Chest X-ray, AP view. Patient: 62 years old, sex M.
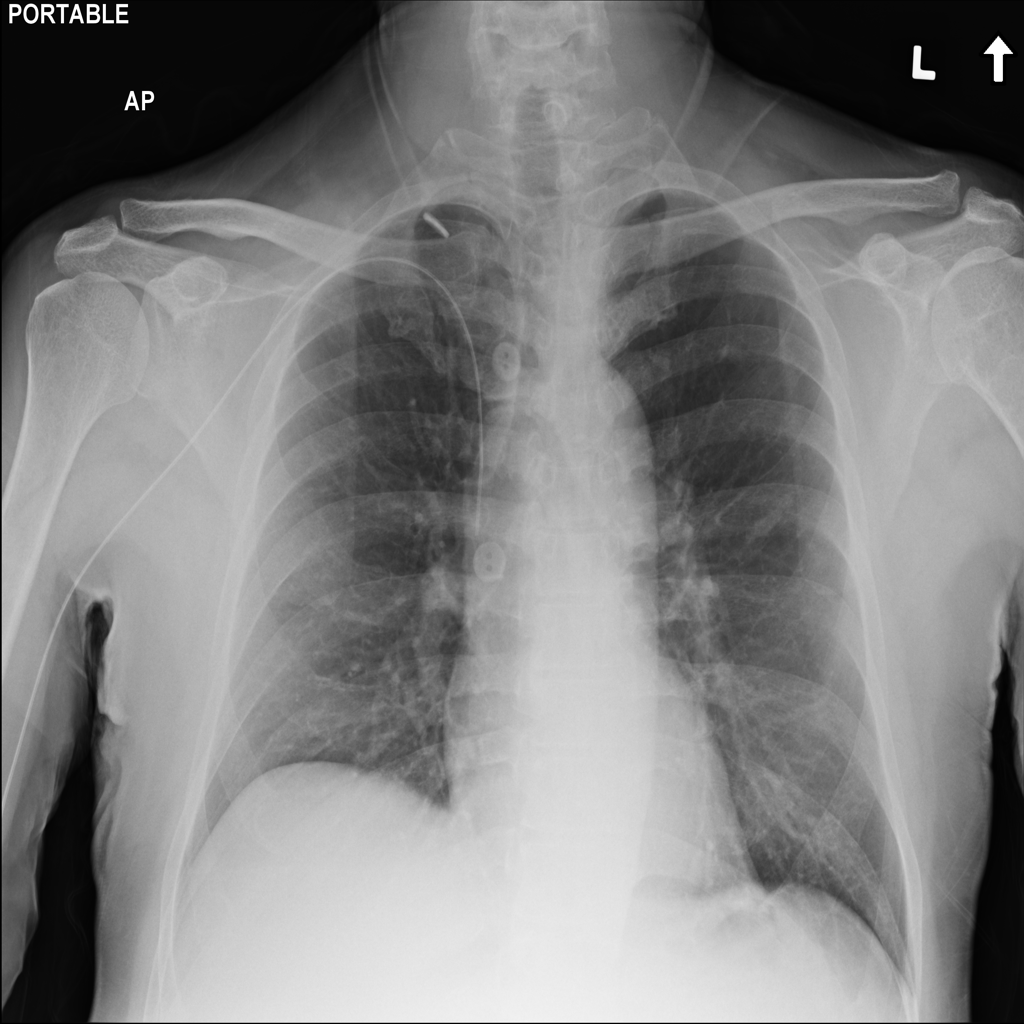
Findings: No Finding